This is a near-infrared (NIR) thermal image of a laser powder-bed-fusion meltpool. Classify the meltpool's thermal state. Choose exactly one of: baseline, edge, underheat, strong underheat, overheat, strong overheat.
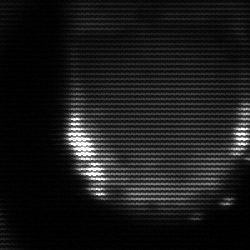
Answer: edge